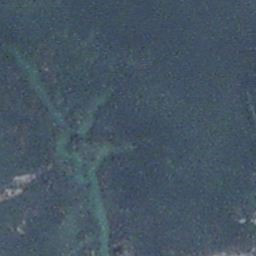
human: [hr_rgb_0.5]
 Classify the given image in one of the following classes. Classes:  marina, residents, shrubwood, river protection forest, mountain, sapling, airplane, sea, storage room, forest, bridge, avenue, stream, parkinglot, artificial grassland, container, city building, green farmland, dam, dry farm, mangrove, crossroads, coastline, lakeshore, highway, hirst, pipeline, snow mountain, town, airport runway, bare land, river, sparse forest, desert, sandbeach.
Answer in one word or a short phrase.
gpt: stream